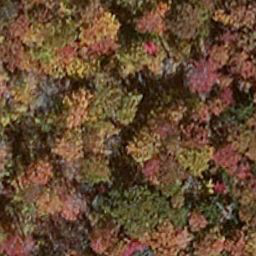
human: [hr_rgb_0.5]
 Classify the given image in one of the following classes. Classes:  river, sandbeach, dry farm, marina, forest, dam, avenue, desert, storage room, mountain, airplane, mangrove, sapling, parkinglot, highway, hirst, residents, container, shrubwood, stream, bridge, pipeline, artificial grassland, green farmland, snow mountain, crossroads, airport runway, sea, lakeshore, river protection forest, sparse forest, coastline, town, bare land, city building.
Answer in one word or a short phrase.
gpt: mangrove